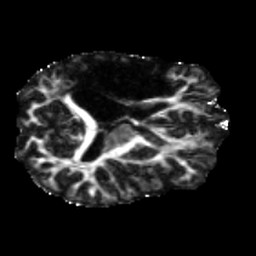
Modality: FA
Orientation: axial
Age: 41
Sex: male
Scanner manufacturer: siemens
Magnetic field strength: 3 T
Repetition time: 5.47 s
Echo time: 0.0854 s